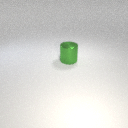
large green metal cylinder